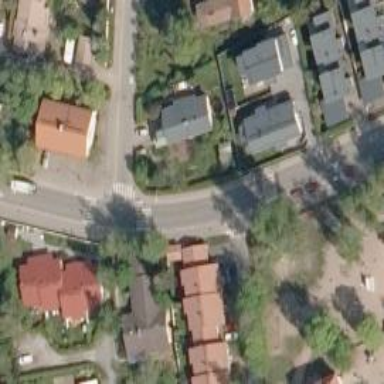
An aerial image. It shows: Uncontrolled road crossing.